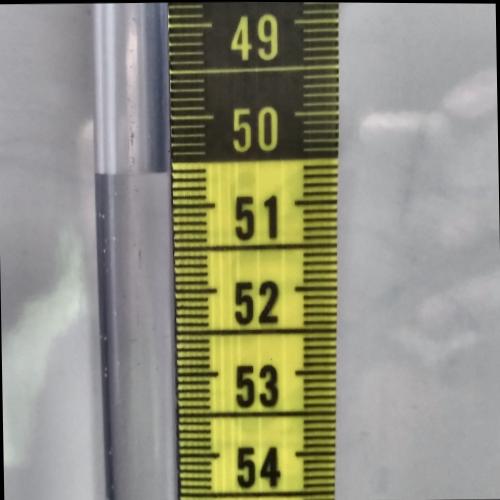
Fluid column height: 50.6 cm